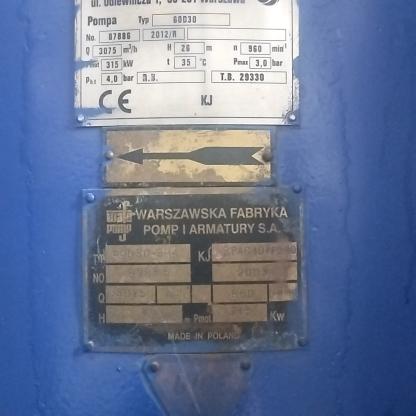
Klasa: tabliczka-znamionowa